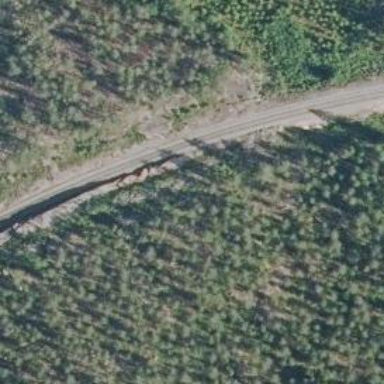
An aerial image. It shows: Railway track of B1 class.